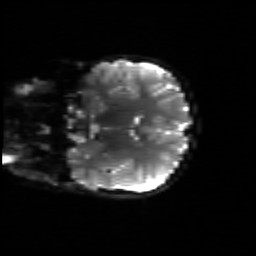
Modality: sbref
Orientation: coronal
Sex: female
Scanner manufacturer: siemens
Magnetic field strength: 3 T
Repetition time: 5 s
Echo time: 0.071 s